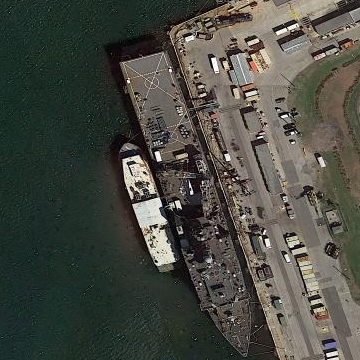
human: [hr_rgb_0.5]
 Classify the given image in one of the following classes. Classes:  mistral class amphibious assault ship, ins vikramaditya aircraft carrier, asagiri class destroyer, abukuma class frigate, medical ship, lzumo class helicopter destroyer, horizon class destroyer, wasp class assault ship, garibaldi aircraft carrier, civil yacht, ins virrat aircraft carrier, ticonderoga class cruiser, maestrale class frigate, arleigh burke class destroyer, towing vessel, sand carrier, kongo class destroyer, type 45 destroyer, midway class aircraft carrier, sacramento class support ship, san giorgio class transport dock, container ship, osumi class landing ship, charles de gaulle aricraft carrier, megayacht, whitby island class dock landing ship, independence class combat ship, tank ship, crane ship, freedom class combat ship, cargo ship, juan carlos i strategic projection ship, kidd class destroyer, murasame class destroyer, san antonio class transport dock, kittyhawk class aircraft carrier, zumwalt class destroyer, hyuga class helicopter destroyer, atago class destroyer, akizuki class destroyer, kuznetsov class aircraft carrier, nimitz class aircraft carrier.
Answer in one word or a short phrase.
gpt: Whitby Island class dock landing ship